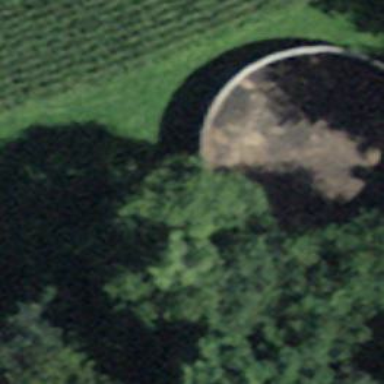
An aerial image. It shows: Storage tank created as man-made structure.